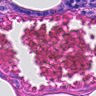
Metastatic tissue present: no